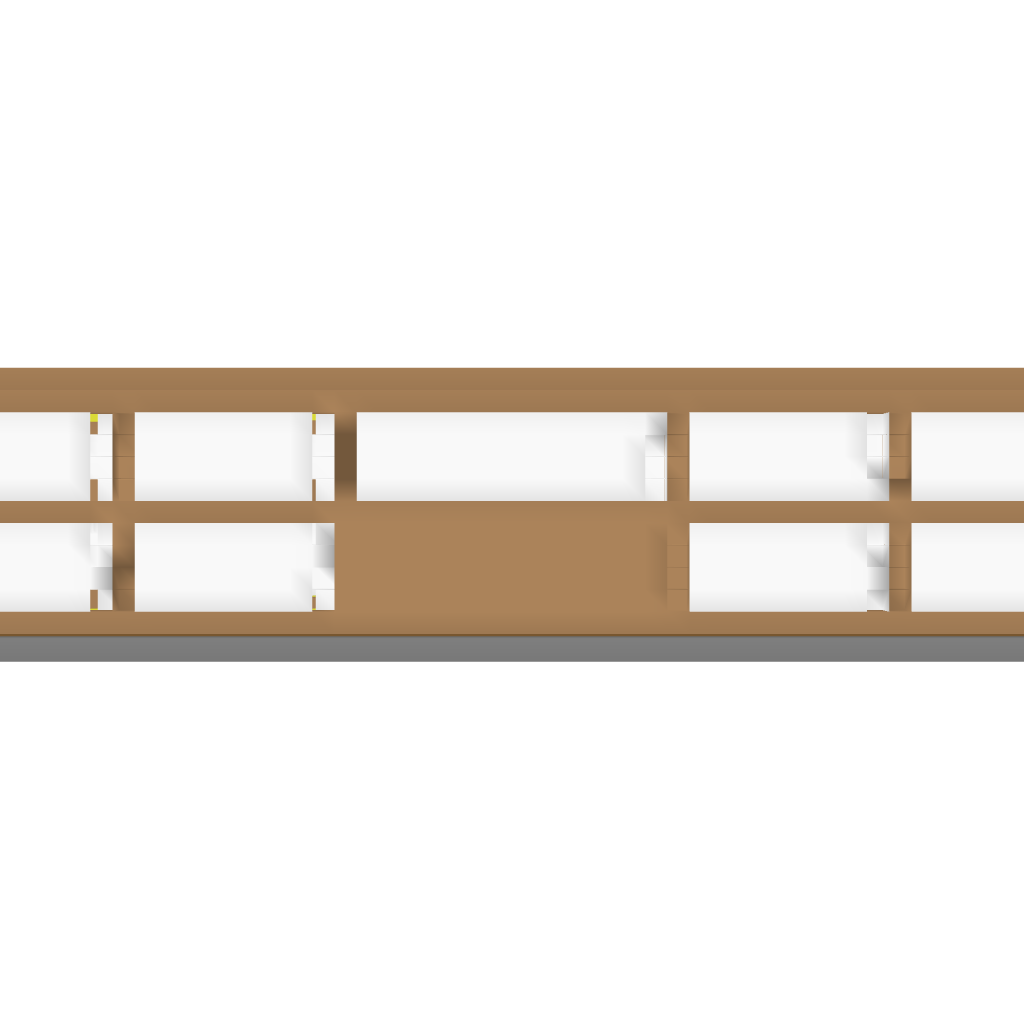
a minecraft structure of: Modern Mansion made out of wood and glass lot of glass no roof 2 floors